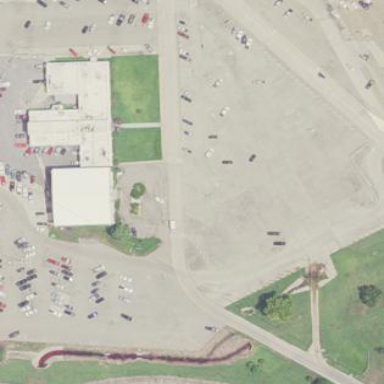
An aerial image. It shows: Parking area.